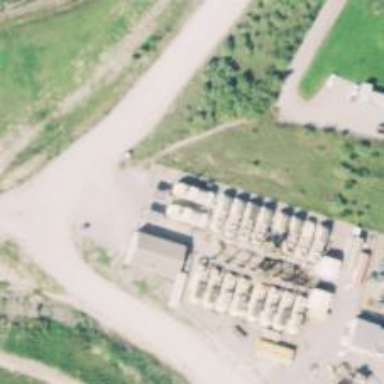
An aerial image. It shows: Generator is pictured.